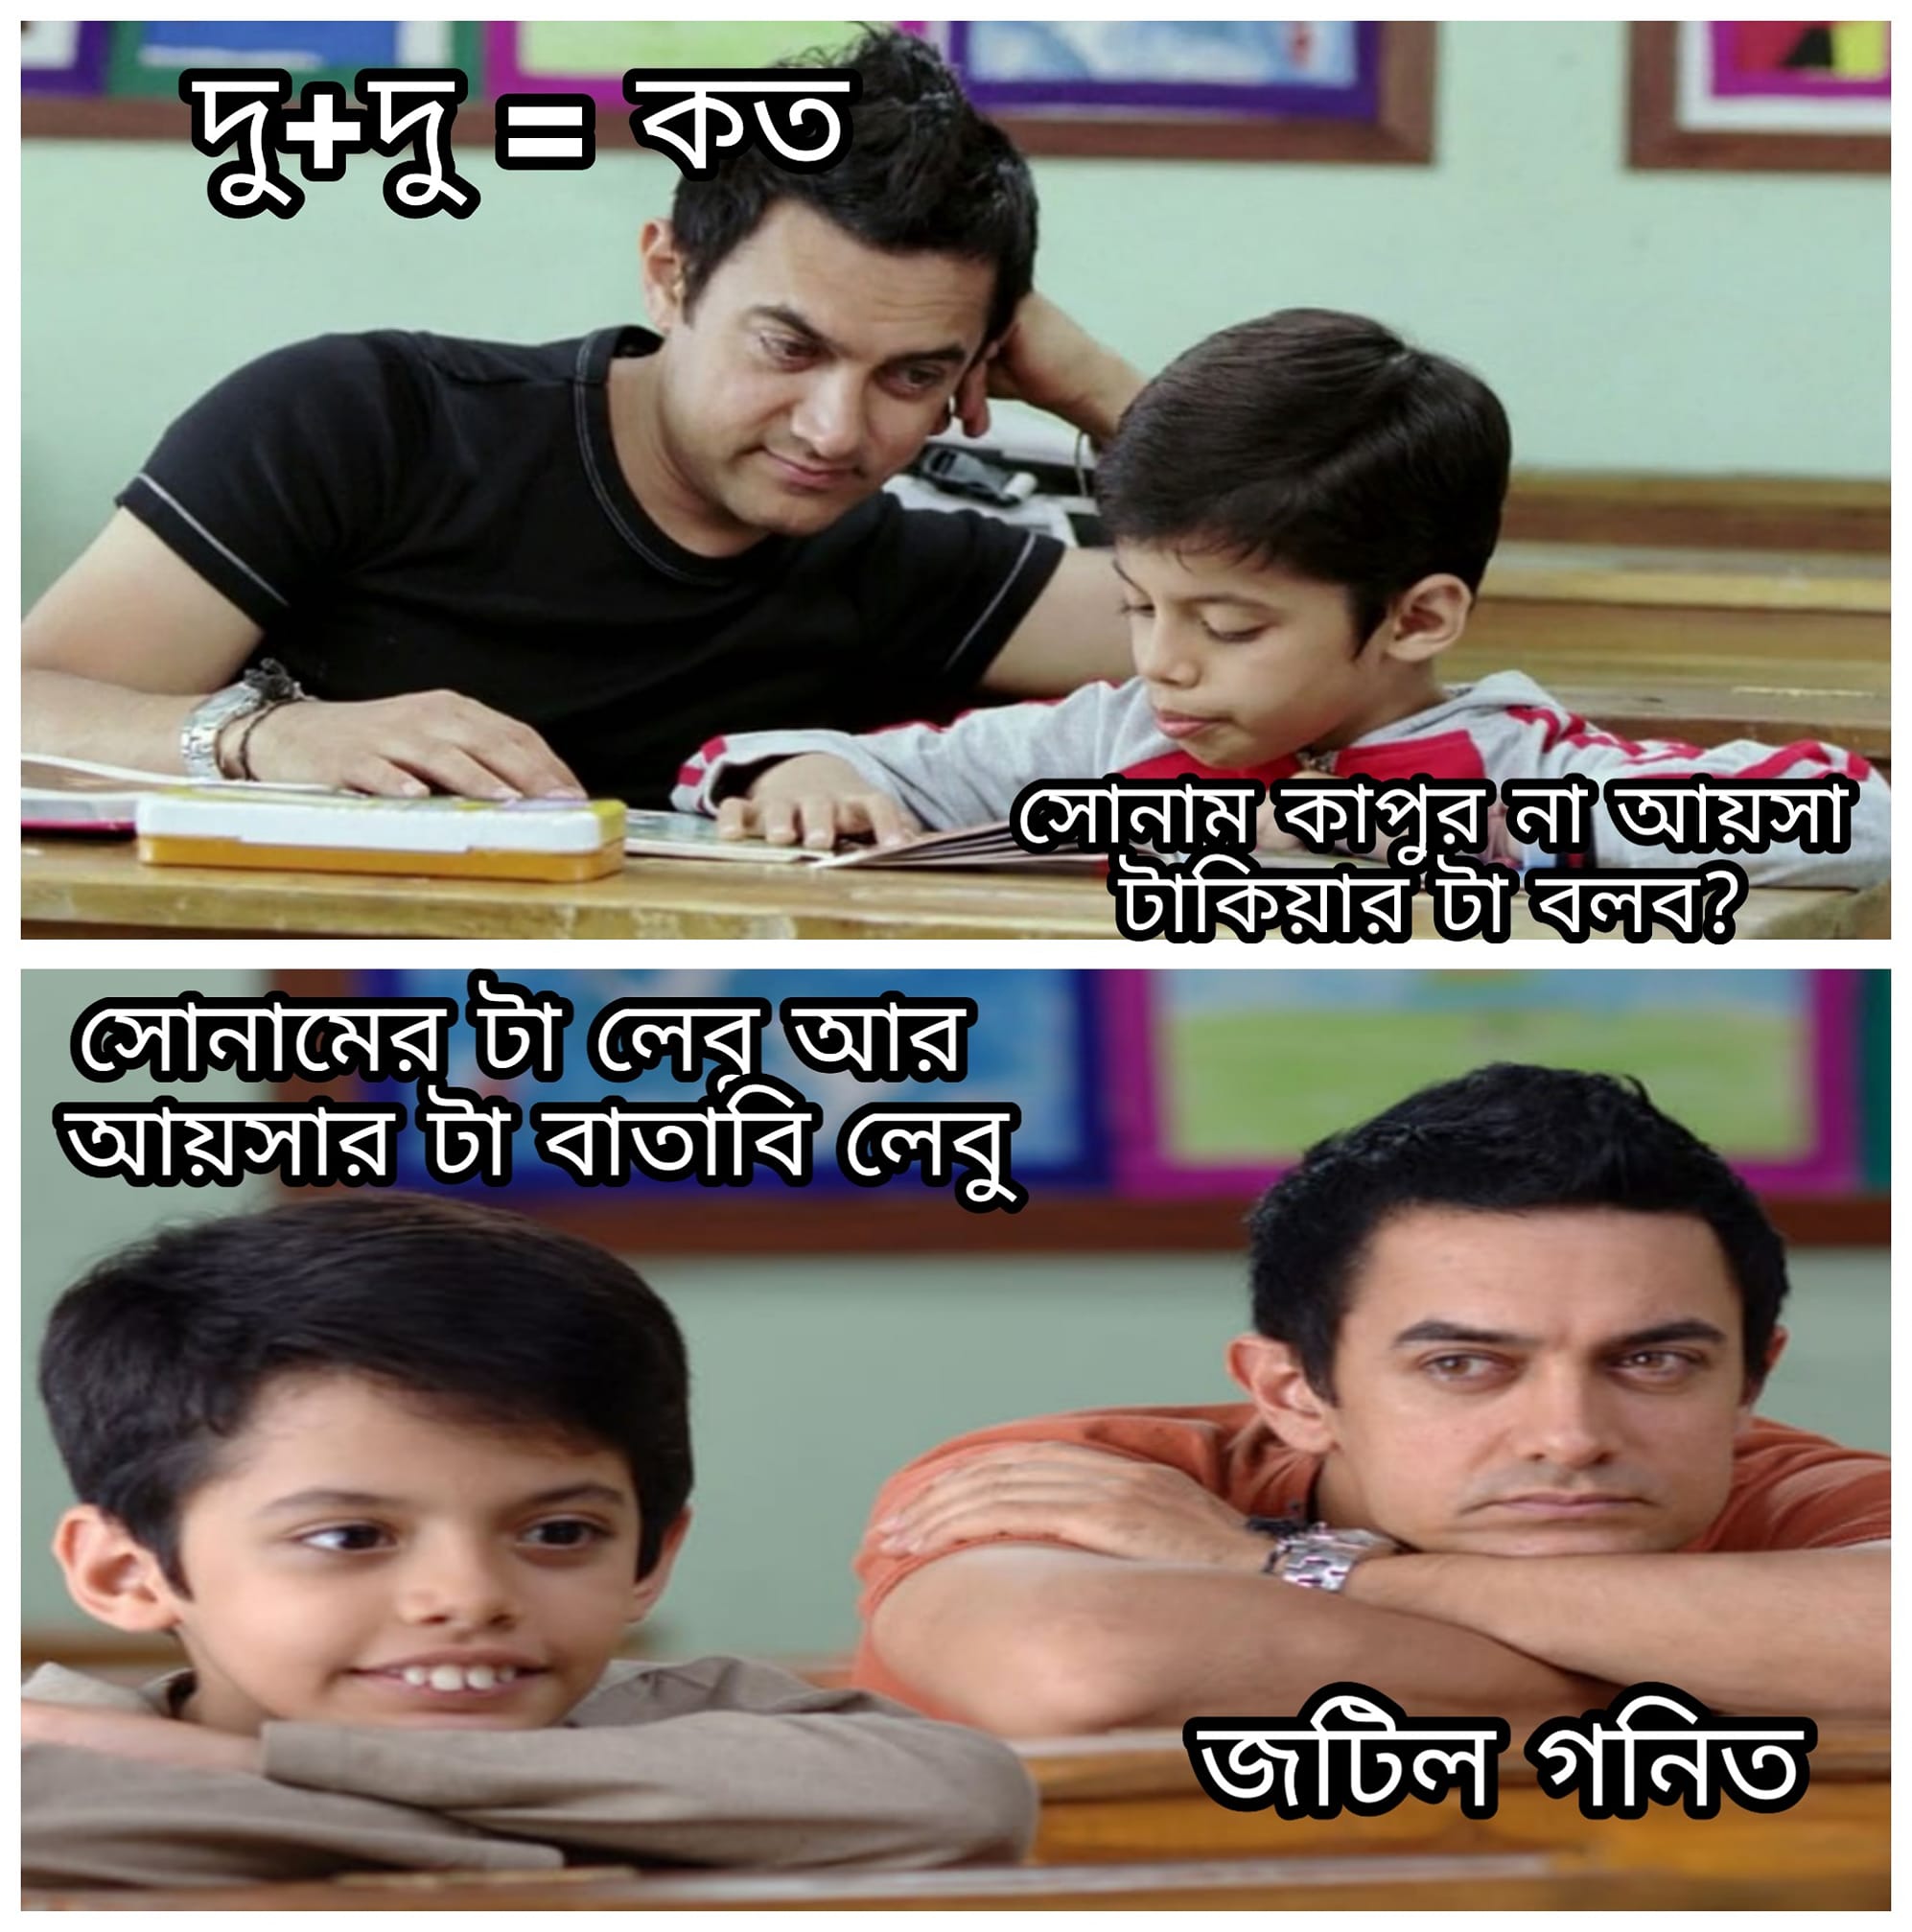
Caption: দু+দু = কত    সোনাম কাপুর না আয়সা টাকিয়ার টা বলব?   সোনামের টা লেবু আর আয়সার টা বাতাবি লেবু    জটিল গনিত
Label: hate